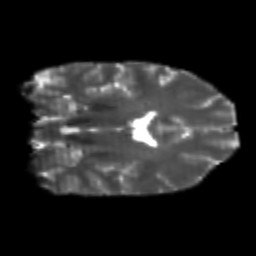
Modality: T2w
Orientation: coronal
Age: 22
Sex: female
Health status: healthy
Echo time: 0.074 s